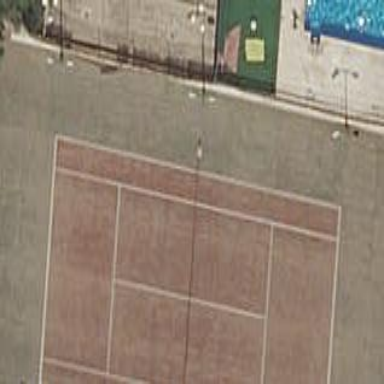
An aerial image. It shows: Tennis court on the leisure land pitch.